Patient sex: M
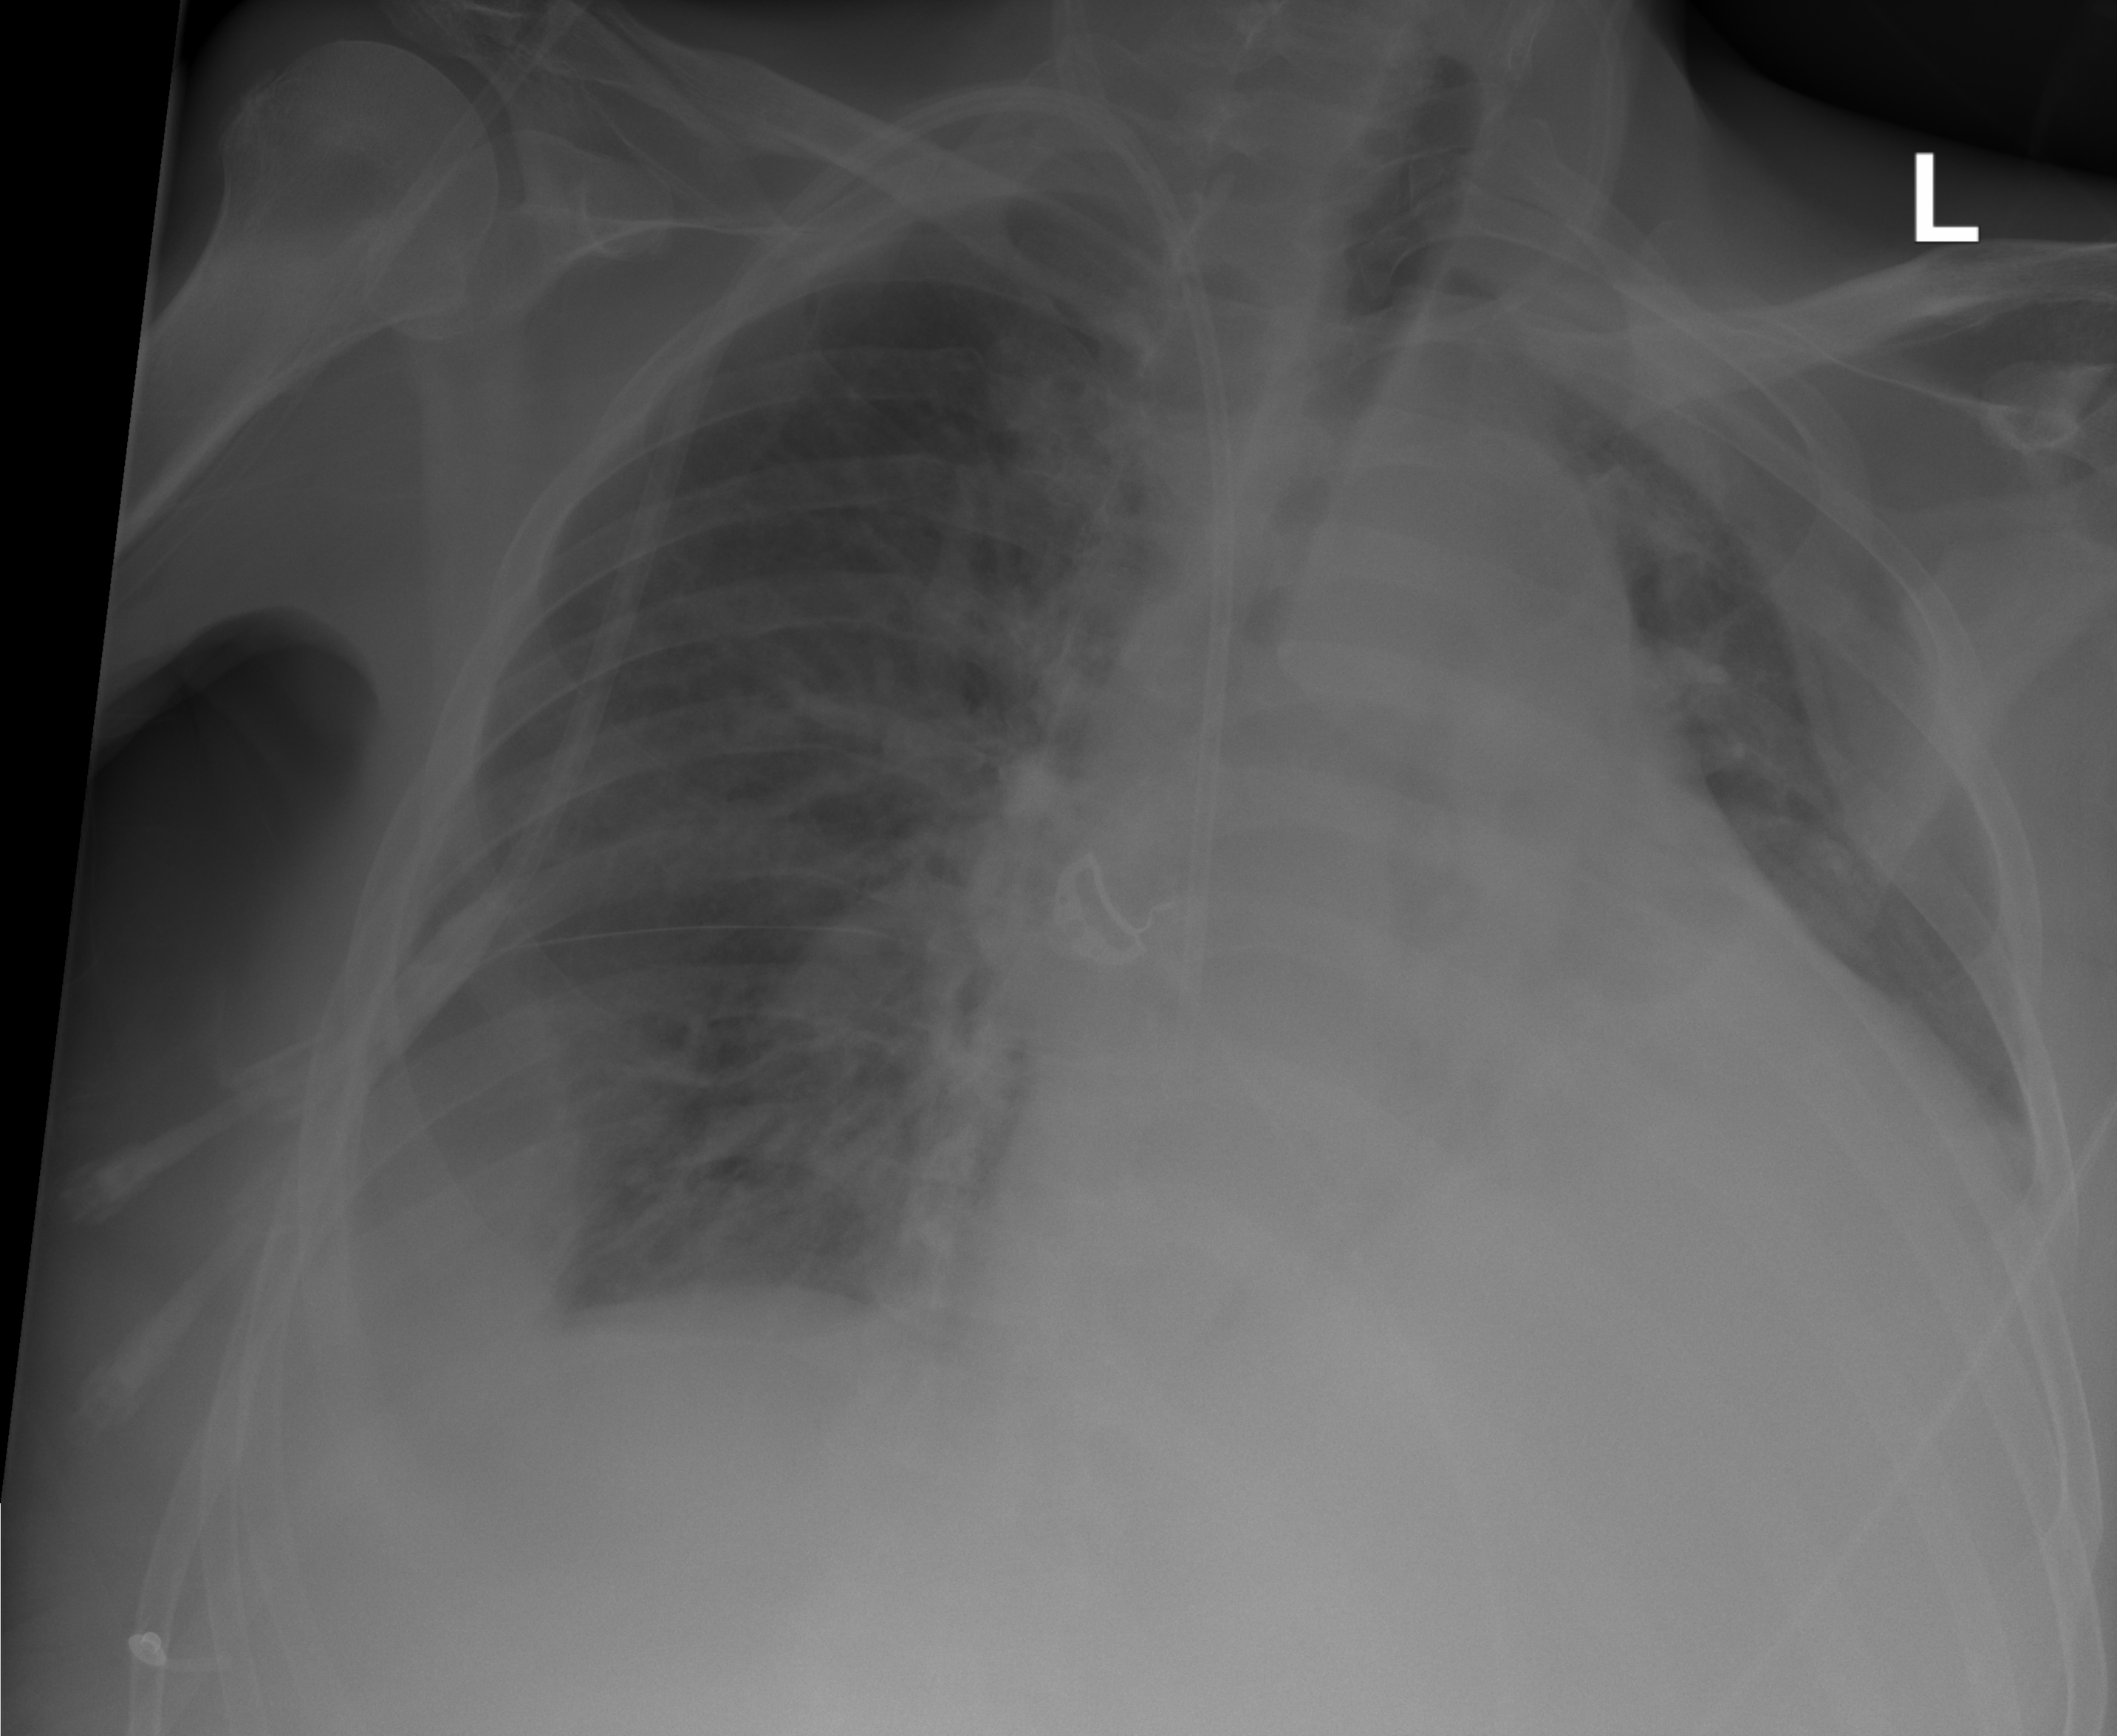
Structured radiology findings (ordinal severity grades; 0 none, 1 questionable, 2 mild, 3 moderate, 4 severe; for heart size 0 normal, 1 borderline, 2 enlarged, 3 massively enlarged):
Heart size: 2
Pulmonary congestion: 1
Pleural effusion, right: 2
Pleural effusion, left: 0
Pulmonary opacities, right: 2
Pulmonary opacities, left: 0
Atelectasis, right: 2
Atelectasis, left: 0